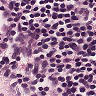
Metastatic tissue present: no